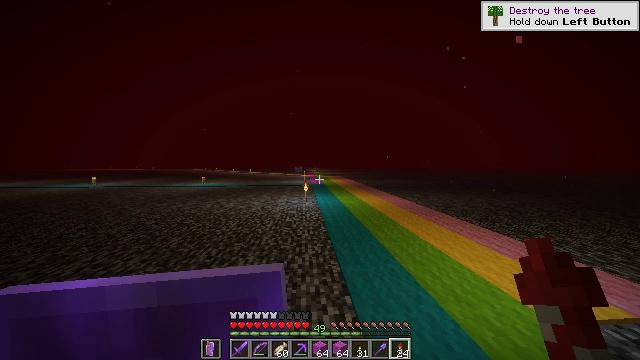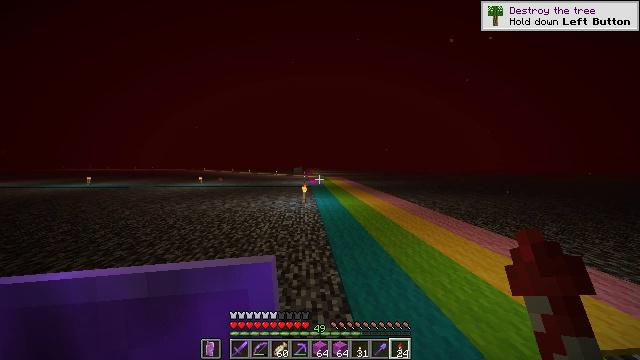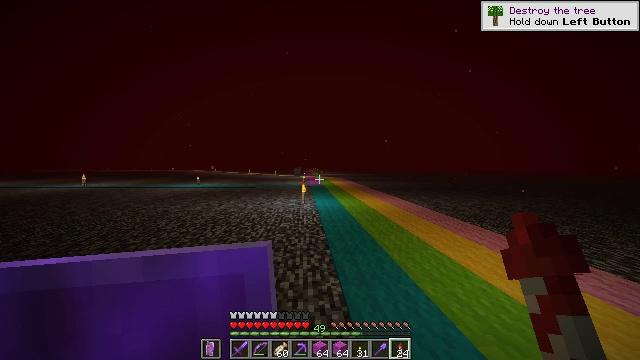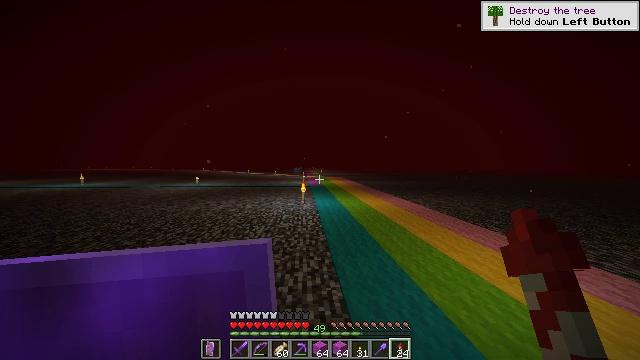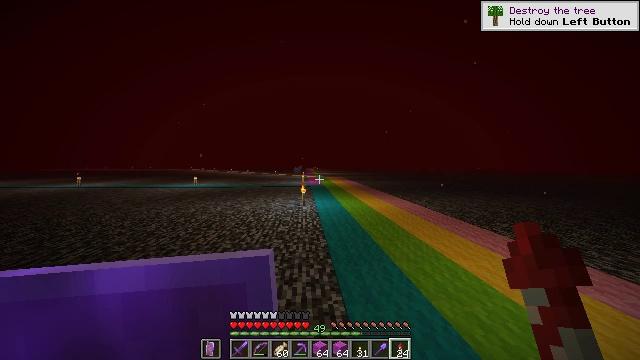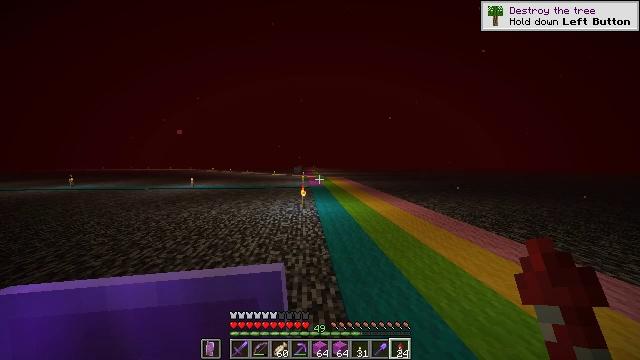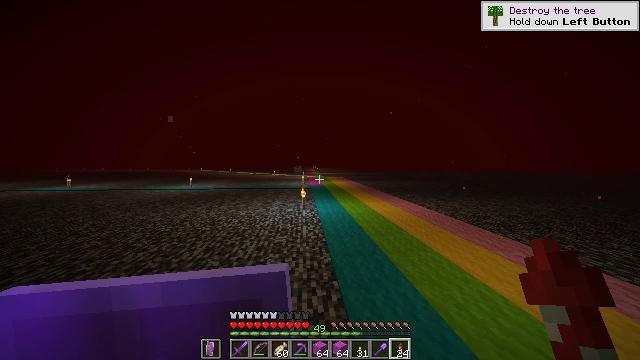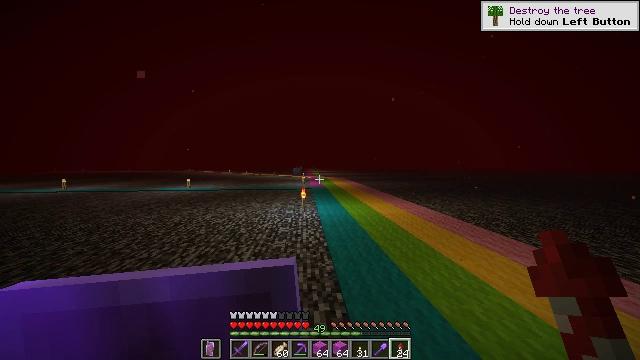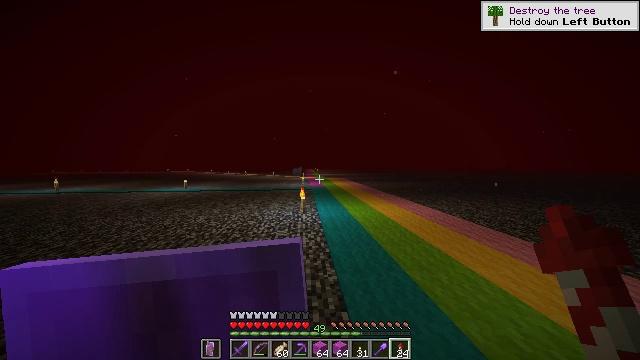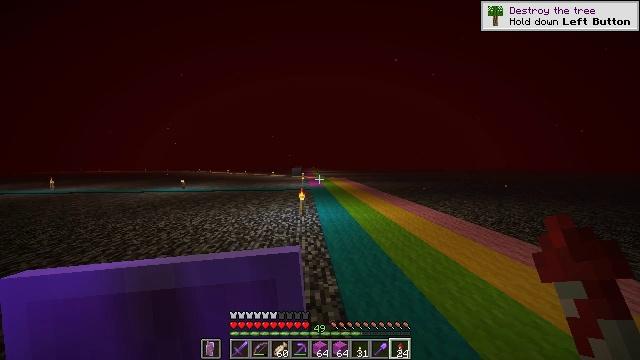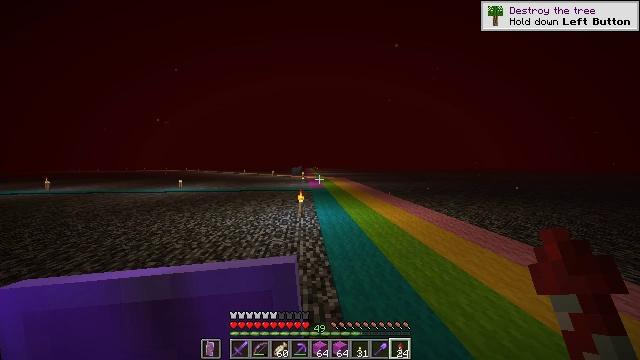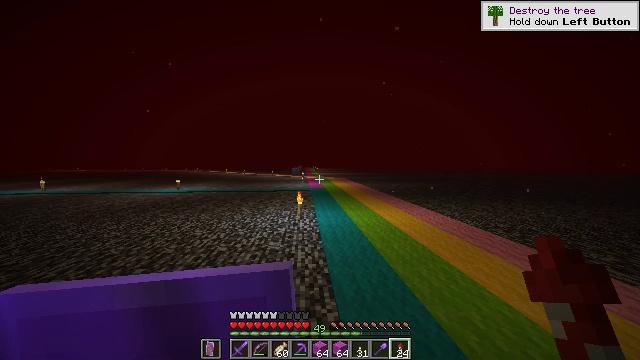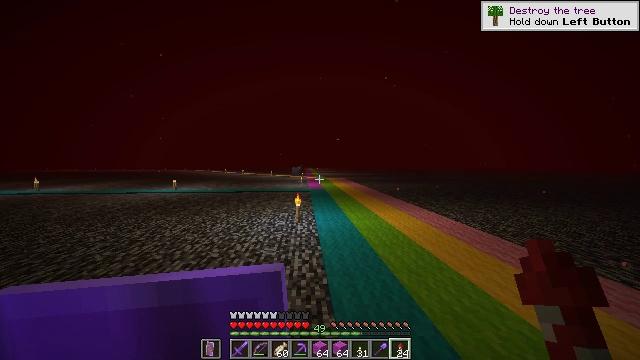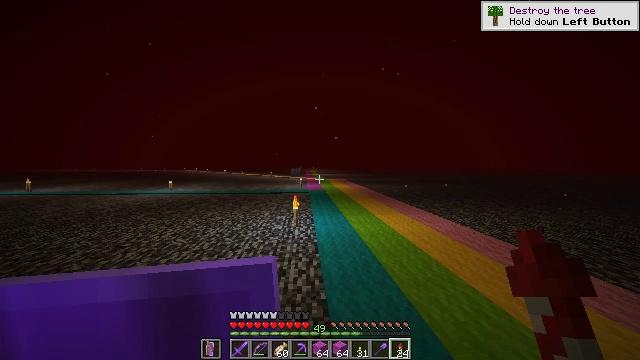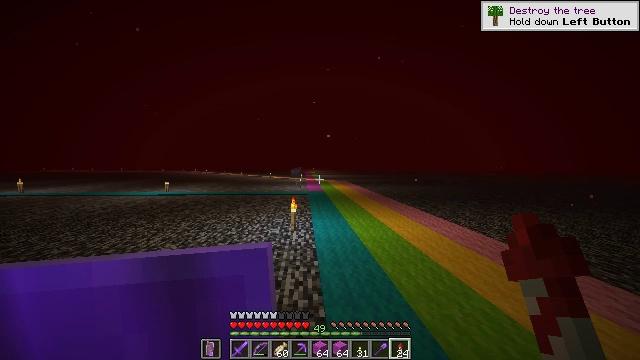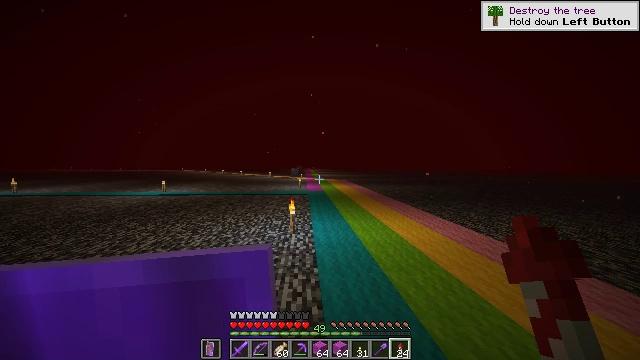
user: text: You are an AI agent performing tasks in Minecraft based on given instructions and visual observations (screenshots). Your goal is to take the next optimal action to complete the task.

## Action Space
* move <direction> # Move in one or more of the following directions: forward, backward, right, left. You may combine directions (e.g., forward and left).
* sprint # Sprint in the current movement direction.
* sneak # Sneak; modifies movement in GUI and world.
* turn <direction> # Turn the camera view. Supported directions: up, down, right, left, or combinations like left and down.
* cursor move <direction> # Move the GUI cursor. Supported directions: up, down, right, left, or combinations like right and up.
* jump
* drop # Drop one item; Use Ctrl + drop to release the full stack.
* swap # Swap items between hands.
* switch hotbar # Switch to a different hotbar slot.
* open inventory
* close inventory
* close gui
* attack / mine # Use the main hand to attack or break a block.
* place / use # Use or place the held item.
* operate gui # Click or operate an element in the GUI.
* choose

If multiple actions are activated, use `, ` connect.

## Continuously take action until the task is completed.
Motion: motion action
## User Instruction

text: Create a magenta carpet using magenta wool pieces.
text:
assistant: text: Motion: move forward, sprint
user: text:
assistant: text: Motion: move forward, sprint
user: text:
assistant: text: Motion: move forward, sprint
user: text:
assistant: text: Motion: move forward, sprint
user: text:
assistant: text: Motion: move forward, sprint
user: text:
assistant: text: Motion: move forward, sprint
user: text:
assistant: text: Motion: move forward, sprint
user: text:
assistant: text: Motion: move forward, sprint
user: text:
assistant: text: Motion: move forward, sprint
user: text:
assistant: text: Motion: move forward, sprint
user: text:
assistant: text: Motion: move forward, sprint
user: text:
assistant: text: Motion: move forward, sprint
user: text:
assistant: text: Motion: move forward, sprint
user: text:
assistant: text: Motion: move forward, sprint
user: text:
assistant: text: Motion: move forward, sprint
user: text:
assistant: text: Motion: move forward, sprint
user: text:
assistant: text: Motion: move forward, sprint
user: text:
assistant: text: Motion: move forward, sprint
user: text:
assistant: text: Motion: move forward, sprint
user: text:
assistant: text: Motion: move forward, sprint
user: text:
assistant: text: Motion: move forward, sprint
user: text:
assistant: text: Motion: move forward, sprint
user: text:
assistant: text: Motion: move forward, sprint
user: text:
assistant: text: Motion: move forward, sprint
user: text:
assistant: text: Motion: move forward, sprint
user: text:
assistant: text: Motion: move forward, sprint
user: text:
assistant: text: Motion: move forward, sprint
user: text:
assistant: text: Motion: move forward, sprint
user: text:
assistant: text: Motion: move forward, sprint
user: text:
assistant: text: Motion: move forward, sprint